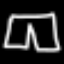
Label: pants